Question: I have looked at the related question
<URL>
and have tried to apply to my tasks.
I get headers of the grid with some hanging bubble over it that says "Loading..." and nothing happens. When I run console, in there I see an error that says this:
'''
SCRIPT5007: Unable to get value of the property 'stype': object is null or undefined
jquery.jqGrid.min.js, line 72 character 461
'''
Like this:
1) The solution presented by Oleg works great out of the box. That is with his json and his javascript. Thanks.
2) I have a Json data that looks similar to the one used by Oleg. Here it is
'''
{
"results":[
{
"analysisStatus":null,
"label":"SPR - Test Only - Cost Analyzer 1-GUI Prototype",
"leaf":false,
"level":0,
"lockedBy":"",
"overrideCostingMRC":<PHONE>,
"overrideCostingNRC":3739.7900,
"overrideCostingUsage":<PHONE>,
"overridePricingMRC":<PHONE>,
"overridePricingNRC":2580.0000,
"overridePricingUsage":<PHONE>,
"parent":"",
"proposedCostingMRC":<PHONE>,
"proposedCostingNRC":3739.7900,
"proposedCostingUsage":<PHONE>,
"proposedPricingMRC":<PHONE>,
"proposedPricingNRC":2580.0000,
"proposedPricingUsage":<PHONE>,
"rowId":36624,
"standardCostingMRC":<PHONE>,
"standardCostingNRC":3739.7900,
"standardCostingUsage":<PHONE>,
"standardPricingMRC":<PHONE>,
"standardPricingNRC":2580.0000,
"standardPricingUsage":<PHONE>
},
{
"label":"Broadspeed DIA 3.0: 1.5 Mb\/s",
"leaf":false,
"level":1,
"overrideCostingMRC":<PHONE>,
"overrideCostingNRC":<PHONE>,
"overrideCostingUsage":0.0000,
"overridePricingMRC":<PHONE>,
"overridePricingNRC":<PHONE>,
"overridePricingUsage":0.0000,
"parent":36624,
"proposedCostingMRC":<PHONE>,
"proposedCostingNRC":<PHONE>,
"proposedCostingUsage":0.0000,
"proposedPricingMRC":<PHONE>,
"proposedPricingNRC":<PHONE>,
"proposedPricingUsage":0.0000,
"rowId":54130,
"standardCostingMRC":<PHONE>,
"standardCostingNRC":<PHONE>,
"standardCostingUsage":0.0000,
"standardPricingMRC":<PHONE>,
"standardPricingNRC":<PHONE>,
"standardPricingUsage":0.0000
},
{
"label":"Broadview PRI: Measured GR",
"leaf":false,
"level":1,
"overrideCostingMRC":<PHONE>,
"overrideCostingNRC":<PHONE>,
"overrideCostingUsage":<PHONE>,
"overridePricingMRC":<PHONE>,
"overridePricingNRC":<PHONE>,
"overridePricingUsage":<PHONE>,
"parent":36624,
"proposedCostingMRC":<PHONE>,
"proposedCostingNRC":<PHONE>,
"proposedCostingUsage":<PHONE>,
"proposedPricingMRC":<PHONE>,
"proposedPricingNRC":<PHONE>,
"proposedPricingUsage":<PHONE>,
"rowId":54131,
"standardCostingMRC":<PHONE>,
"standardCostingNRC":<PHONE>,
"standardCostingUsage":<PHONE>,
"standardPricingMRC":<PHONE>,
"standardPricingNRC":<PHONE>,
"standardPricingUsage":<PHONE>
},
{
"label":"Wild Card - Customer",
"leaf":true,
"level":2,
"overrideCostingMRC":0.0000,
"overrideCostingNRC":0.0000,
"overrideCostingUsage":0.0000,
"overridePricingMRC":<PHONE>,
"overridePricingNRC":0.0000,
"overridePricingUsage":0.0000,
"parent":54130,
"proposedCostingMRC":0.0000,
"proposedCostingNRC":0.0000,
"proposedCostingUsage":0.0000,
"proposedPricingMRC":0.0000,
"proposedPricingNRC":0.0000,
"proposedPricingUsage":0.0000,
"rowId":388316,
"standardCostingMRC":0.0000,
"standardCostingNRC":0.0000,
"standardCostingUsage":0.0000,
"standardPricingMRC":0.0000,
"standardPricingNRC":0.0000,
"standardPricingUsage":0.0000
},
{
"label":"Wild Card - Customer",
"leaf":true,
"level":2,
"overrideCostingMRC":0.0000,
"overrideCostingNRC":0.0000,
"overrideCostingUsage":0.0000,
"overridePricingMRC":40.0000,
"overridePricingNRC":0.0000,
"overridePricingUsage":0.0000,
"parent":54130,
"proposedCostingMRC":0.0000,
"proposedCostingNRC":0.0000,
"proposedCostingUsage":0.0000,
"proposedPricingMRC":0.0000,
"proposedPricingNRC":0.0000,
"proposedPricingUsage":0.0000,
"rowId":404097,
"standardCostingMRC":0.0000,
"standardCostingNRC":0.0000,
"standardCostingUsage":0.0000,
"standardPricingMRC":0.0000,
"standardPricingNRC":0.0000,
"standardPricingUsage":0.0000
},
{
"label":"Wild Card - Customer",
"leaf":true,
"level":2,
"overrideCostingMRC":0.0000,
"overrideCostingNRC":0.0000,
"overrideCostingUsage":0.0000,
"overridePricingMRC":0.0000,
"overridePricingNRC":0.0000,
"overridePricingUsage":0.0000,
"parent":54131,
"proposedCostingMRC":0.0000,
"proposedCostingNRC":0.0000,
"proposedCostingUsage":0.0000,
"proposedPricingMRC":0.0000,
"proposedPricingNRC":0.0000,
"proposedPricingUsage":0.0000,
"rowId":404098,
"standardCostingMRC":0.0000,
"standardCostingNRC":20.0000,
"standardCostingUsage":0.0000,
"standardPricingMRC":0.0000,
"standardPricingNRC":0.0000,
"standardPricingUsage":0.0000
},
{
"label":"Wild Card - Customer",
"leaf":true,
"level":2,
"overrideCostingMRC":0.0000,
"overrideCostingNRC":0.0000,
"overrideCostingUsage":0.0000,
"overridePricingMRC":3.25,
"overridePricingNRC":0.0000,
"overridePricingUsage":0.0000,
"parent":54131,
"proposedCostingMRC":0.0000,
"proposedCostingNRC":0.0000,
"proposedCostingUsage":0.0000,
"proposedPricingMRC":0.3000,
"proposedPricingNRC":0.0000,
"proposedPricingUsage":0.0000,
"rowId":404099,
"standardCostingMRC":0.0000,
"standardCostingNRC":0.0000,
"standardCostingUsage":0.0000,
"standardPricingMRC":0.0000,
"standardPricingNRC":0.0000,
"standardPricingUsage":0.0000
}
'''
]
}
My javascript code with the defined grid looks like this:
'''
<script type="text/javascript">
$(document).ready(function (){
$.getJSON('sources/cost-analyzer2.json', function(data){
console.log(data.results);
var this_grid;
this_grid = $this_app.define_grid("#grid-results", {
caption: 'Proposals',
pager: '#pager-results',
data: $.extend(true, [], data.results),
datatype: "local",
height: 'auto',
rowNumbers: true,
colNames:['Id', 'Description','Price MRC', 'Cost MRC','Price NRC', 'Cost NRC',
'Price Usage', 'Cost Usage',
'Price MRC', 'Cost MRC','Price NRC', 'Cost NRC', 'Price Usage', 'Cost Usage',
'Price MRC', 'Cost MRC','Price NRC', 'Cost NRC', 'Price Usage', 'Cost Usage'
],
colModel: [
{ name: 'rowId', index: 'rowId', width: 20, hidden:true},
{ name: 'label', index: 'abel', width: 100},
{ name: 'standardPricingMRC', index: 'standardPricingMRC', width: 70},
{ name: 'standardCostingMRC', index: 'standardCostingMRC', width: 70},
{ name: 'standardPricingNRC', index: 'standardPricingNRC', width: 70},
{ name: 'standardCostingNRC', index: 'standardCostingNRC', width: 70},
{ name: 'standardPricingUsage', index: 'standardPricingMRC', width: 70},
{ name: 'standardCostingUsage', index: 'standardCostingMRC', width: 70},
{ name: 'proposedPricingMRC', index: 'proposedPricingMRC', width: 70},
{ name: 'proposedCostingMRC', index: 'proposedCostingMRC', width: 70},
{ name: 'proposedPricingNRC', index: 'proposedPricingNRC', width: 70},
{ name: 'proposedCostingNRC', index: 'proposedCostingNRC', width: 70},
{ name: 'proposedPricingUsage', index: 'proposedPricingMRC', width: 70},
{ name: 'proposedCostingUsage', index: 'proposedCostingMRC', width: 70},
{ name: 'overridePricingMRC', index: 'overridePricingMRC', width: 70},
{ name: 'overrideCostingMRC', index: 'overrideCostingMRC', width: 70},
{ name: 'overridePricingNRC', index: 'overridePricingNRC', width: 70},
{ name: 'overrideCostingNRC', index: 'overrideCostingNRC', width: 70},
{ name: 'overridePricingUsage', index: 'overridePricingMRC', width: 70},
{ name: 'overrideCostingUsage', index: 'overrideCostingMRC', width: 70}
],
localReader: {
repeatitems: false,
root: "data.results"
},// end of localReader
treeGrid: true,
treeGridModel: 'adjacency',
treedatatype: "local",
ExpandColumn: 'label',
inline_editing: false
});// end of define_grid -->
$("#grid-results").jqGrid('gridResize');
$("#grid-results").jqGrid('setGroupHeaders', {
useColSpanStyle: false,
groupHeaders:[
{startColumnName: 'standardPricingMRC', numberOfColumns: 6, titleText: 'Standard'},
{startColumnName: 'proposedPricingMRC', numberOfColumns: 6, titleText: 'Proposed'},
{startColumnName: 'overridePricingMRC', numberOfColumns: 6, titleText: 'Override'}
]
});
$("#grid-results").jqGrid('setGroupHeaders', {
useColSpanStyle: true,
groupHeaders:[
{startColumnName: 'standardPricingMRC', numberOfColumns: 2, titleText: 'MRC'},
{startColumnName: 'standardPricingNRC', numberOfColumns: 2, titleText: 'NRC'},
{startColumnName: 'standardPricingUsage', numberOfColumns: 2, titleText: 'Usage'},
{startColumnName: 'proposedPricingMRC', numberOfColumns: 2, titleText: 'MRC'},
{startColumnName: 'proposedPricingNRC', numberOfColumns: 2, titleText: 'NRC'},
{startColumnName: 'proposedPricingUsage', numberOfColumns: 2, titleText: 'Usage'},
{startColumnName: 'overridePricingMRC', numberOfColumns: 2, titleText: 'MRC'},
{startColumnName: 'overridePricingNRC', numberOfColumns: 2, titleText: 'NRC'},
{startColumnName: 'overridePricingUsage', numberOfColumns: 2, titleText: 'Usage'}
]
});
}); <!-- end of getJSon() -->
});<!-- end of ready() -->
</script>
'''
If I remove the following lines, I will see my data in a grid fine, but with NO TREE.
'''
treeGrid: true,
treeGridModel: 'adjacency',
treedatatype: "local",
ExpandColumn: 'label',
'''
Can anyone help? what am I doing wrong?
Thanks
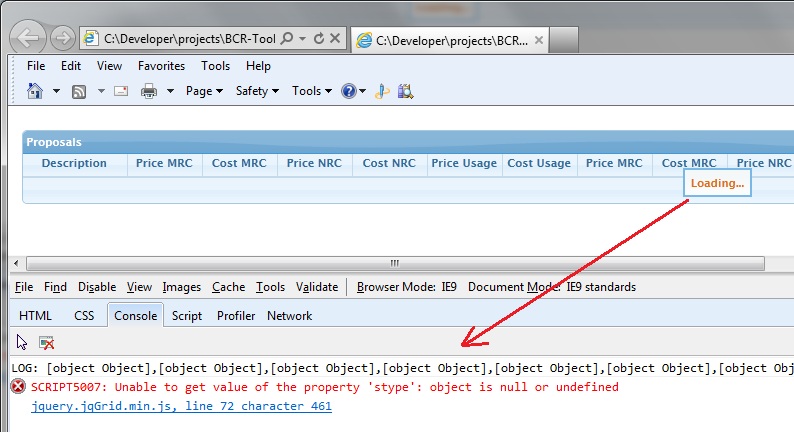
Answer: I have resolved this problem. Apparently, it is required for the id column to be called actually "id" and not driven by how my data is. I had to change the back end to get the names properly. Also, it was requiring the dataobject that maps to json data to have a method , instead of how Java (back end) commonly creates getter for booleans - just .
The only problem remains, is that the tree seems a little crooked. if I have two rows, and expand the first one, the expanded subtree appears underneath the last element of the grid.

Updated javascript code is here.
'''
<script type="text/javascript">
$(document).ready(function (){
var mydata ;
$.getJSON('sources/cost-analyzer2.json', function(data){
mydata=$.extend(true, [], data.results) ;
console.log(mydata);
$("#grid-results").jqGrid({
datatype: "local",
data: mydata, // will not used at the loading,
// but during expanding/collapsing the nodes
colNames:['Id', 'Description','Price MRC', 'Cost MRC','Price NRC', 'Cost NRC',
'Price Usage', 'Cost Usage',
'Price MRC', 'Cost MRC','Price NRC', 'Cost NRC', 'Price Usage', 'Cost Usage',
'Price MRC', 'Cost MRC','Price NRC', 'Cost NRC', 'Price Usage', 'Cost Usage'
],
colModel: [
{ name: 'id', index: 'id', width: 20, hidden:true},
{ name: 'label', index: 'label', width: 100},
{ name: 'standardPricingMRC', index: 'standardPricingMRC', width: 70},
{ name: 'standardCostingMRC', index: 'standardCostingMRC', width: 70},
{ name: 'standardPricingNRC', index: 'standardPricingNRC', width: 70},
{ name: 'standardCostingNRC', index: 'standardCostingNRC', width: 70},
{ name: 'standardPricingUsage', index: 'standardPricingMRC', width: 70},
{ name: 'standardCostingUsage', index: 'standardCostingMRC', width: 70},
{ name: 'proposedPricingMRC', index: 'proposedPricingMRC', width: 70},
{ name: 'proposedCostingMRC', index: 'proposedCostingMRC', width: 70},
{ name: 'proposedPricingNRC', index: 'proposedPricingNRC', width: 70},
{ name: 'proposedCostingNRC', index: 'proposedCostingNRC', width: 70},
{ name: 'proposedPricingUsage', index: 'proposedPricingMRC', width: 70},
{ name: 'proposedCostingUsage', index: 'proposedCostingMRC', width: 70},
{ name: 'overridePricingMRC', index: 'overridePricingMRC', width: 70},
{ name: 'overrideCostingMRC', index: 'overrideCostingMRC', width: 70},
{ name: 'overridePricingNRC', index: 'overridePricingNRC', width: 70},
{ name: 'overrideCostingNRC', index: 'overrideCostingNRC', width: 70},
{ name: 'overridePricingUsage', index: 'overridePricingMRC', width: 70},
{ name: 'overrideCostingUsage', index: 'overrideCostingMRC', width: 70}
],
height:'auto',
//pager : "#ptreegrid",
sortname: 'id',
treeGrid: true,
treeGridModel: 'adjacency',
treedatatype: "local",
ExpandColumn: 'label',
caption: "Sample Tree View Model"
});
$("#grid-results")[0].addJSONData({
total: 1,
page: 1,
records: mydata.length,
rows: mydata
});
$("#grid-results").jqGrid('gridResize');
});
});
</script>
'''
Any idea why it is so?
Also does anyone know if the events were implemented on Jqgrid - tree?